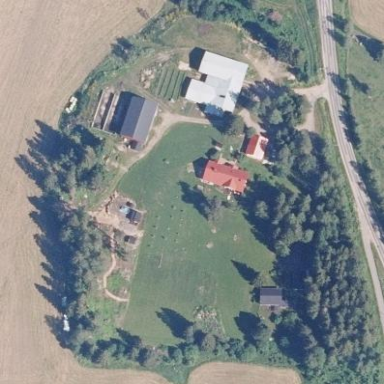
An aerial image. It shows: Farmyard area.